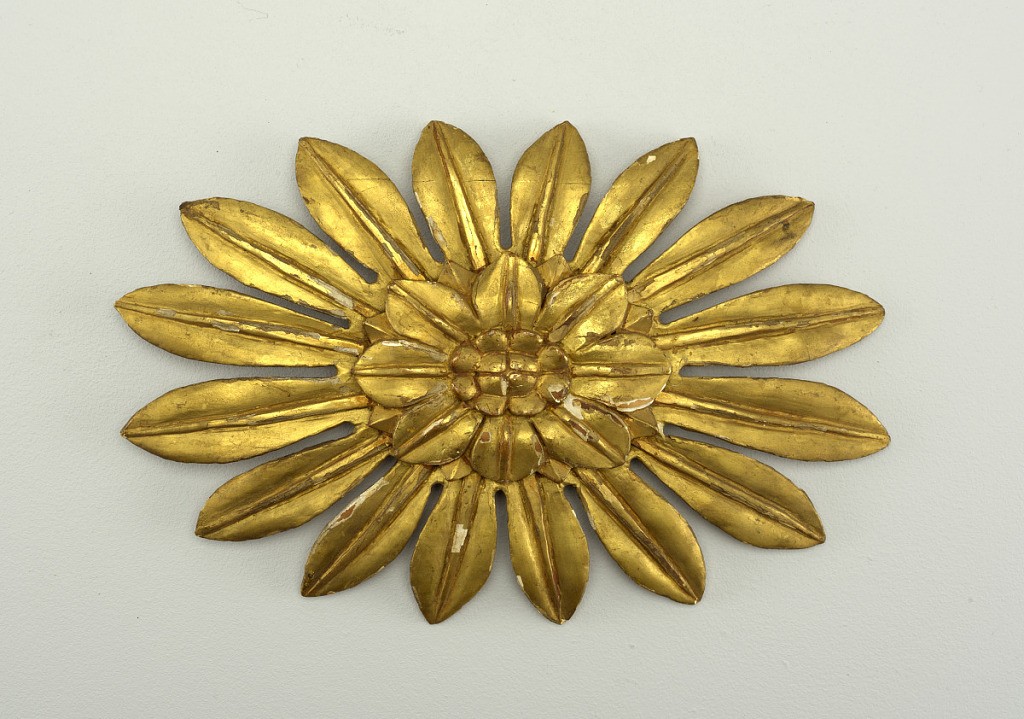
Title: Carving
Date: ca. 1810
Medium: wood, gilded
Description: Oval, with superimposed foliage